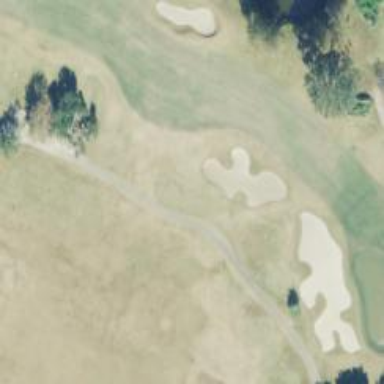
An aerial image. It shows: Grassy area designated as golf fairway.